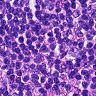
Metastatic tissue present: no